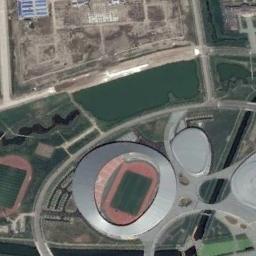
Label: stadium